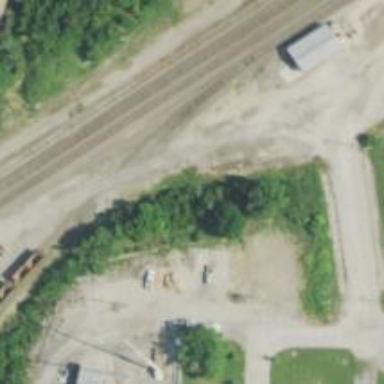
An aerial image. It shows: Abandoned railway yard is depicted.